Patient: sex M, age 79
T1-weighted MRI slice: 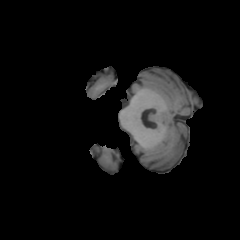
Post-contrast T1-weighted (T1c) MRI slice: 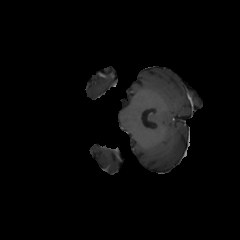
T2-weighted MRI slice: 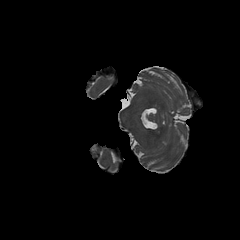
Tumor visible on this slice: no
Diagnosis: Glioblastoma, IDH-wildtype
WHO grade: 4